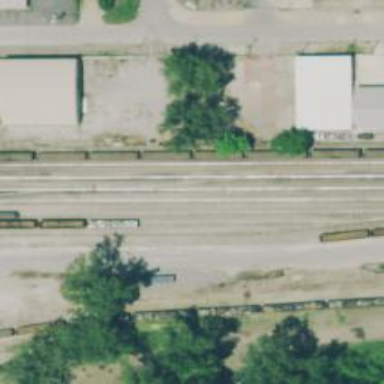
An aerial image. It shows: Railway yard in service.